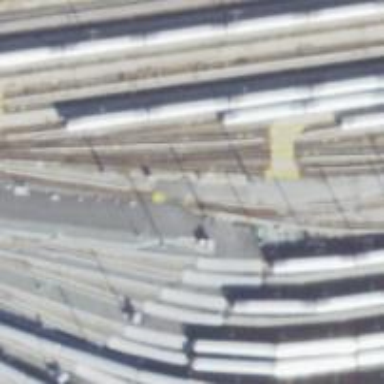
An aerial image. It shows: Electrified railway yard with rails.